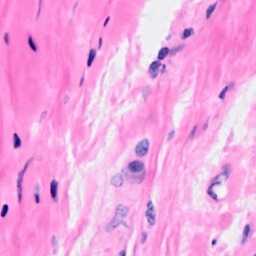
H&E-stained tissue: Breast